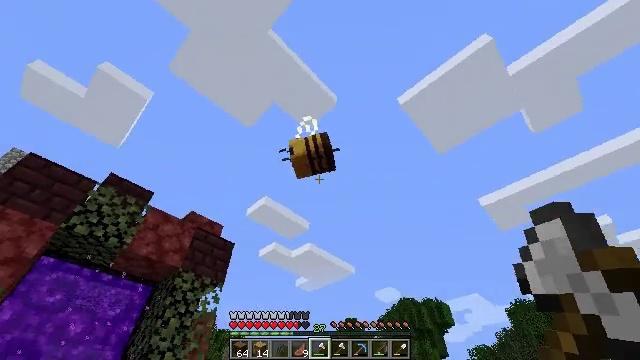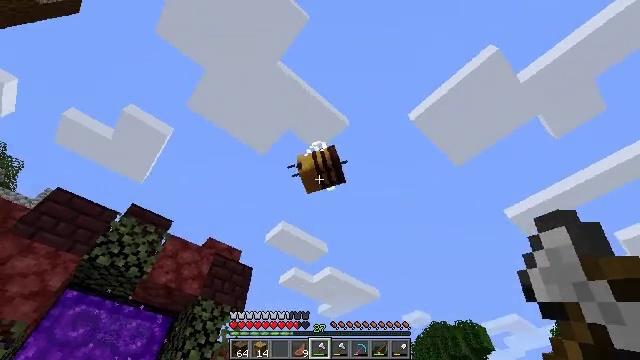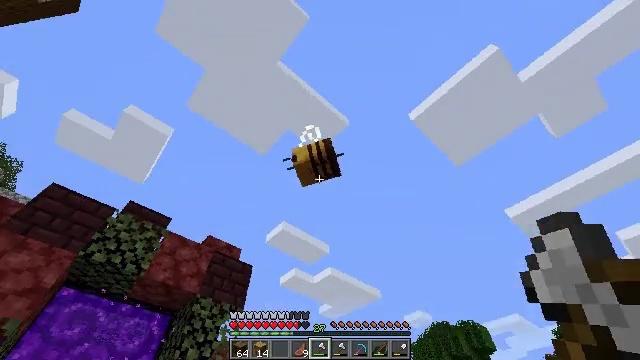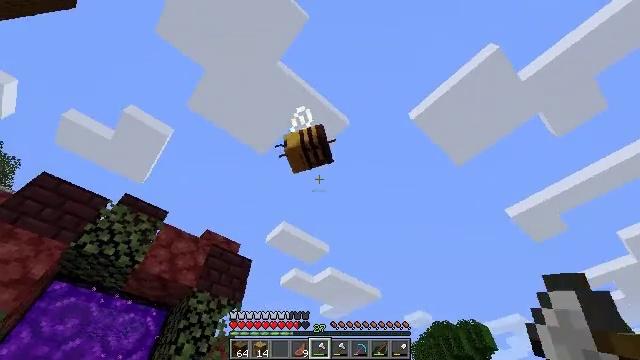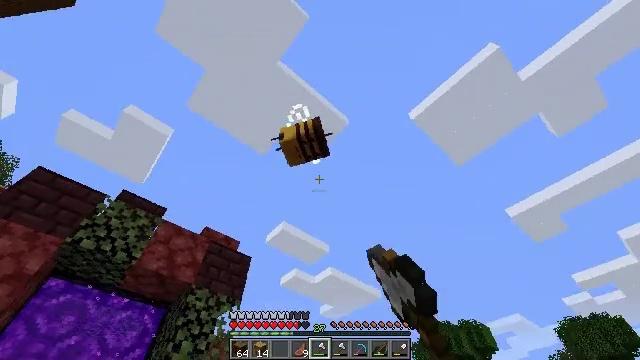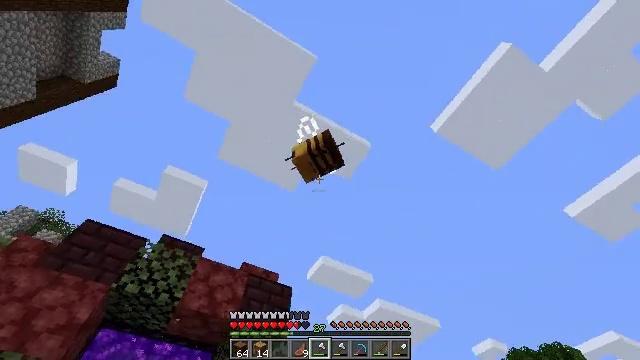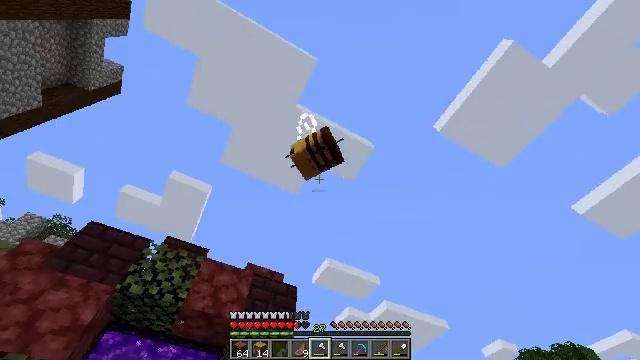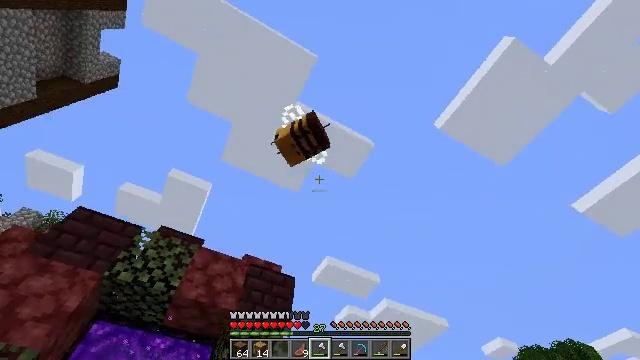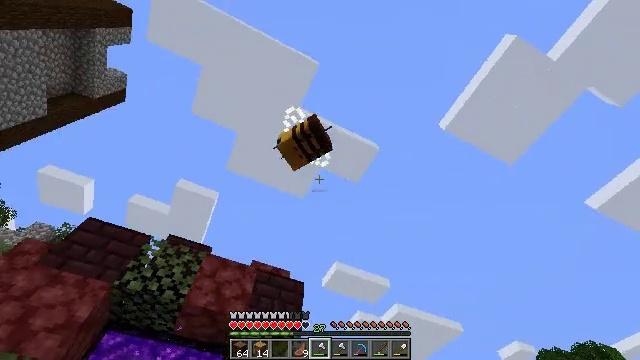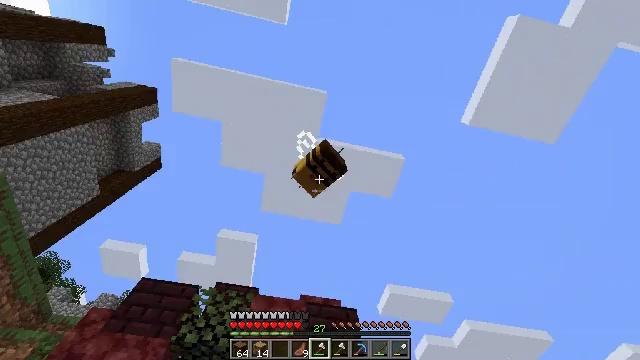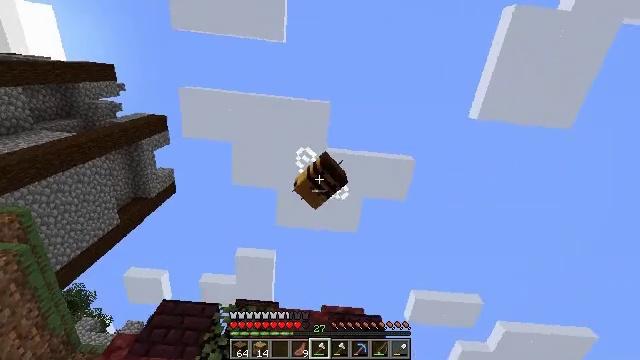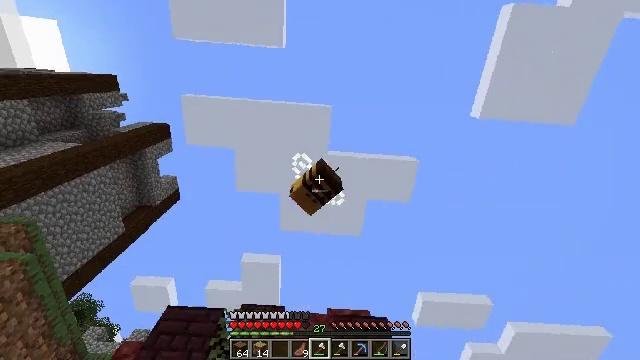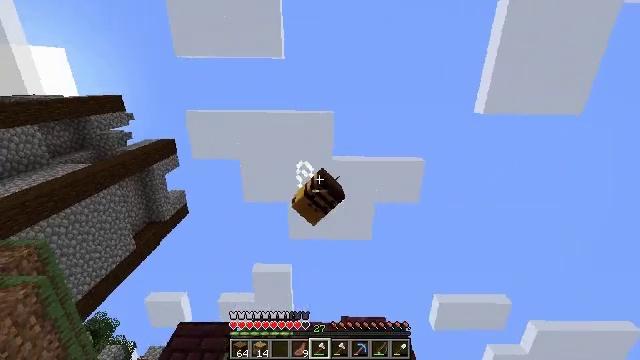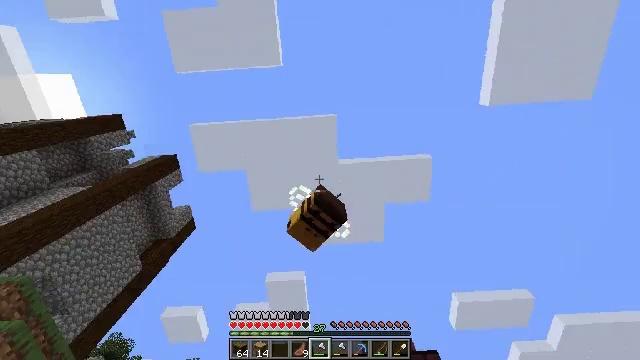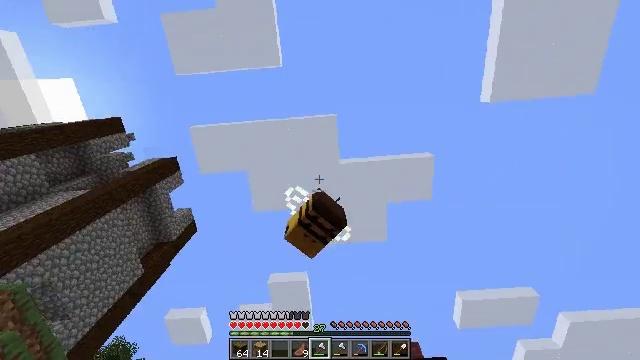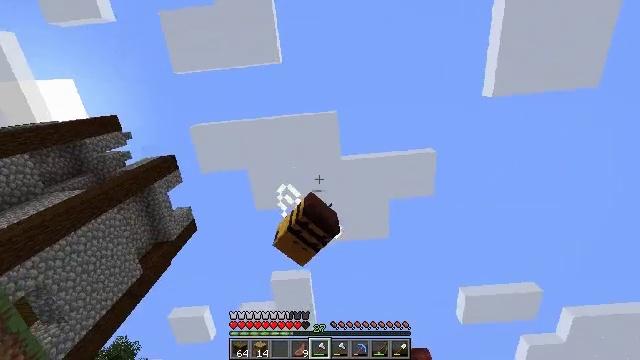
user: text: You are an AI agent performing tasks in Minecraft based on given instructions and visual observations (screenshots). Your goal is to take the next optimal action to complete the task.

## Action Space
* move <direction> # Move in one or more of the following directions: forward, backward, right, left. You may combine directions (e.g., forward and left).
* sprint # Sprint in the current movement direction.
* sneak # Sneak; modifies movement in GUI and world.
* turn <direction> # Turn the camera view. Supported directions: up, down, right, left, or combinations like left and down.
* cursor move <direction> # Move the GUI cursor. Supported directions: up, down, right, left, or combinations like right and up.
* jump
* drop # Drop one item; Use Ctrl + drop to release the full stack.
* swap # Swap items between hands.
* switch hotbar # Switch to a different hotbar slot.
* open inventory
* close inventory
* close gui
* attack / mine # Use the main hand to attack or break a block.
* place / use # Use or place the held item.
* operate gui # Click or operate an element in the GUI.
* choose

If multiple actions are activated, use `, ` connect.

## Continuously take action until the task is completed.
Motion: motion action
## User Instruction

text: Kill mobs.
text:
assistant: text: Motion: move forward, turn left and up
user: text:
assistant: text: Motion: move forward
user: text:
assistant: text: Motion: move forward, attack / mine
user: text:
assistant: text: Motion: move forward, attack / mine
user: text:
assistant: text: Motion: move forward, turn left and up, attack / mine
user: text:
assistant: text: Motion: move forward, turn left, attack / mine
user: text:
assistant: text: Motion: move forward, attack / mine
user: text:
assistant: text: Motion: turn left and up
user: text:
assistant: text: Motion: turn left and up
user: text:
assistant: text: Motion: turn left and up
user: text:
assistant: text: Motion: turn left
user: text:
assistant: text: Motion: move forward, turn left and up, jump
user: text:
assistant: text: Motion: move forward, turn left, jump
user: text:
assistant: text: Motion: move forward, jump
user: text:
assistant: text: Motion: move forward, jump
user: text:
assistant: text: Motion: move forward, turn left and down, attack / mine, jump
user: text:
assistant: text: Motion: move forward, turn left and down, attack / mine
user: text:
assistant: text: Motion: move forward, turn left and down, attack / mine
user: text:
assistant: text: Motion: move forward, attack / mine
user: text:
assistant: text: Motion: attack / mine
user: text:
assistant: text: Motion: no_op